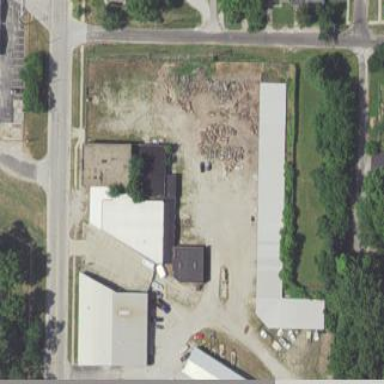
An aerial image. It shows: Commercial building.